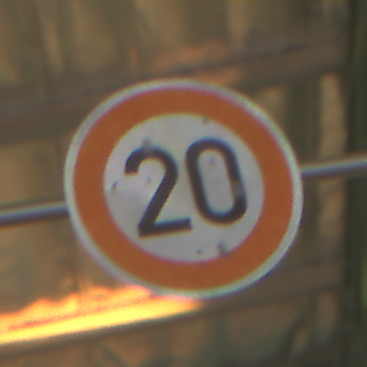
Verkehrszeichen: Geschwindigkeit20
Umgebung: Roofed, Special
Tageszeit: MorningAfternoon
Wetter: NotSpecified
Licht: Artificial
Jahreszeit: NotSpecified
Kontrast: MediumContrast